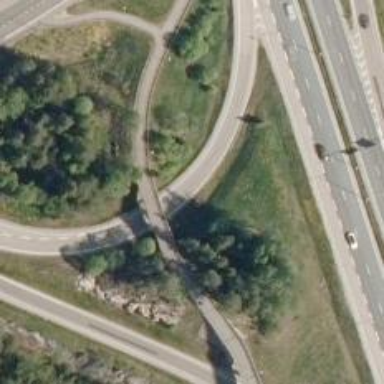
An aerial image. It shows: Asphalt trunk link road.